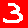
Digit: 3